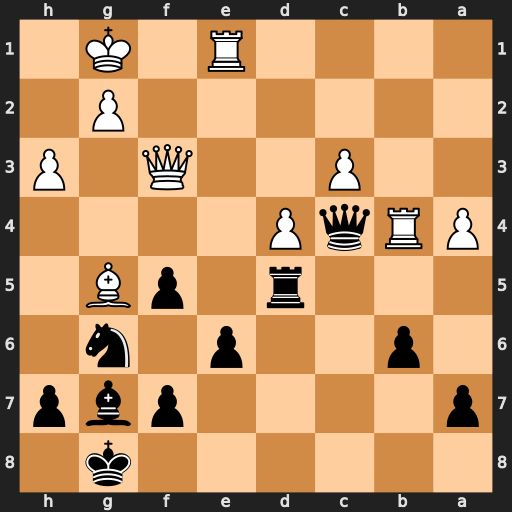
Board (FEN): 6k1/p4pbp/1p2p1n1/3r1pB1/PRqP4/2P2Q1P/6P1/4R1K1
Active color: b
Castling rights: -
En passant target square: -
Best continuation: Bxd4+ Kh1 Qxc3